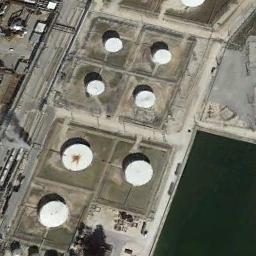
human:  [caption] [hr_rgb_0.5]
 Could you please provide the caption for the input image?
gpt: There are seven white storage tanks on the bare land next to the water .

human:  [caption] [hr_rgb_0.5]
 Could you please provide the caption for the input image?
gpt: There are many neatly arranged storage tanks and many cars in the factory .

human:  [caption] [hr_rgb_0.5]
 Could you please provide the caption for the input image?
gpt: There are many storage tanks of different sizes .

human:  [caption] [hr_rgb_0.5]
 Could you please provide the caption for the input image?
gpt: There are nine tanks of different size .

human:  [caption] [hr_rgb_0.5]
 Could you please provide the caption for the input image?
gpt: There are several white storage tanks .